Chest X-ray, PA view. Patient: 68 years old, sex M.
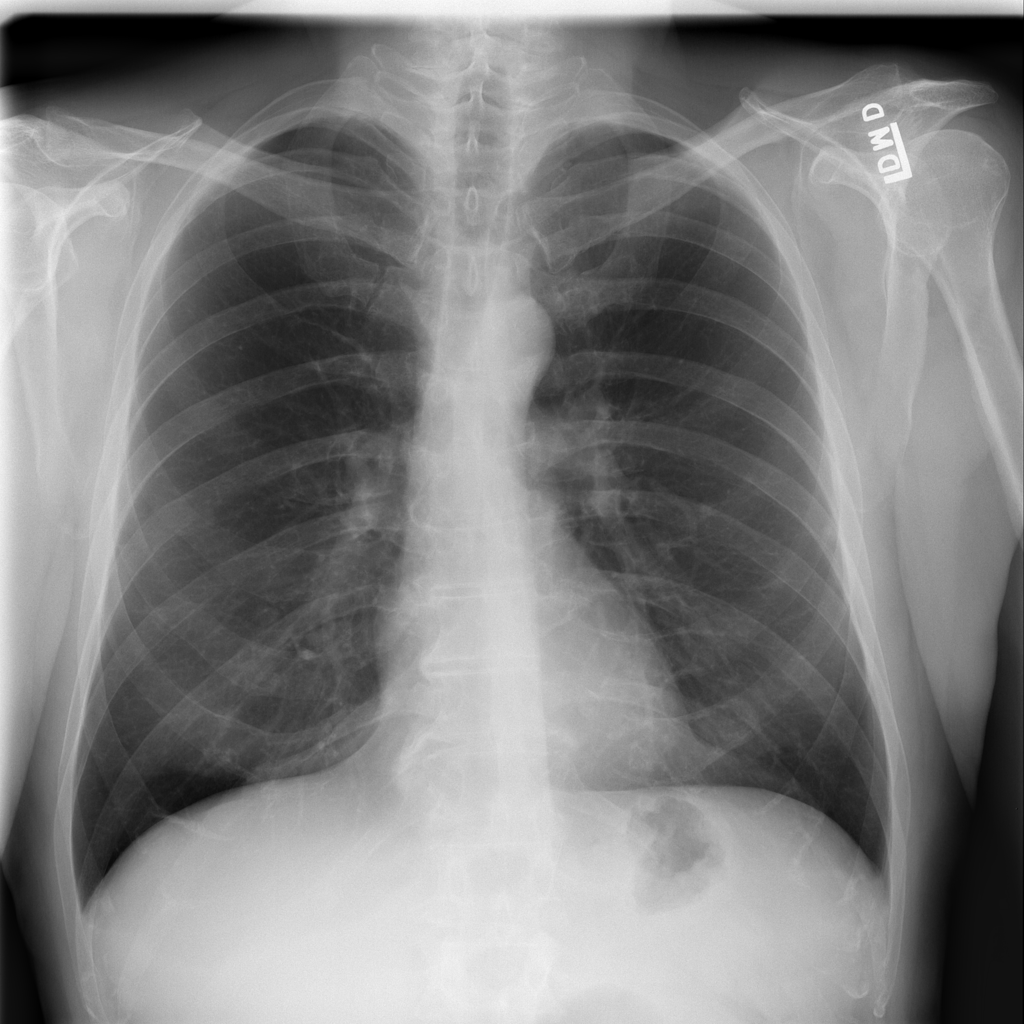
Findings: No Finding